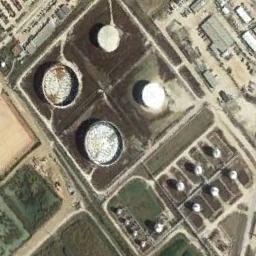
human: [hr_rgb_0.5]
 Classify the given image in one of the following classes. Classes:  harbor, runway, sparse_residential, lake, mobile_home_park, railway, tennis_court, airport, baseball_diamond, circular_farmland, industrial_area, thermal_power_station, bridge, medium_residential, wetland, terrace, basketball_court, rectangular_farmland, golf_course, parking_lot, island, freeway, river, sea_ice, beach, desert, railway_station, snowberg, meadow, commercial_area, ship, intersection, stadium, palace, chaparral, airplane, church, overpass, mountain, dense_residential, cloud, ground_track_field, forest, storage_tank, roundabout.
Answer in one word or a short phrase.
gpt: storage_tank